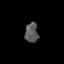
Tissue: prostate
Cell type: Myeloid cells
Senescence score: 0.322
Nuclear area (px): 252
Mean DAPI intensity: 89.421